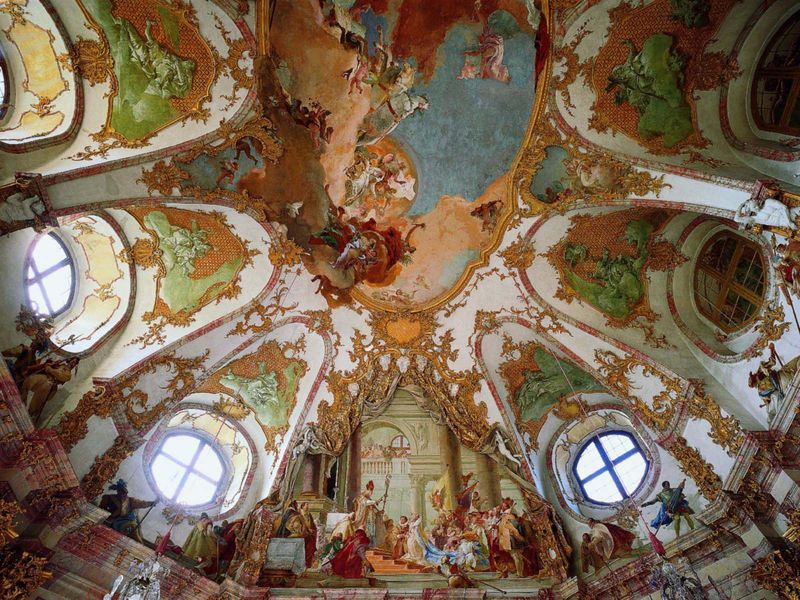
Titel: Residenz Würzburg
Künstler: Balthasar Neumann
Standort: Würzburg, Residenz (EU - D - B)
Schlagwörter: blau, gemälde, himmel, grün, bunt, fenster, hell, licht, marmor, weiss, rot, barock, vorhang, kirche, gold, decke, rokkoko, rokoko, rund, engel, ranken, relief, figuren, kuppel, könig, papst, wandgemälde, stuck, stufen, hoch, bayern, kloster, rundfenster, altar, kapitell, fresken, krönung, kapelle, fresko, golden, wandbild, gemölde, bayerisch, deckenmalerei, saalkirche, tambour, rocaille, klosterkirche, deckenfresko, rockoko, ausmalung, stichkappen, rockocko, saalkriche, onament, fdeckenfresko, benediktbeuren, altarbekrönung, süddeutschlnad, kirchce